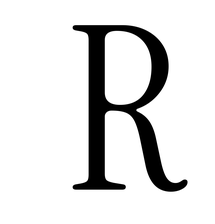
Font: InstrumentSerif-Regular